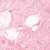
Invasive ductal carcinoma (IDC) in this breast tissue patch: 0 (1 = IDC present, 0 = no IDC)